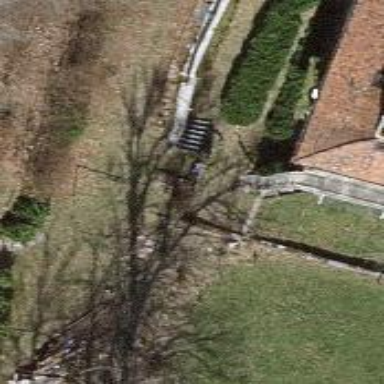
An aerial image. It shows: Fence.